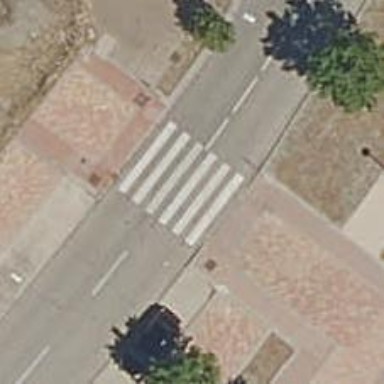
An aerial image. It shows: Marked road crossing.